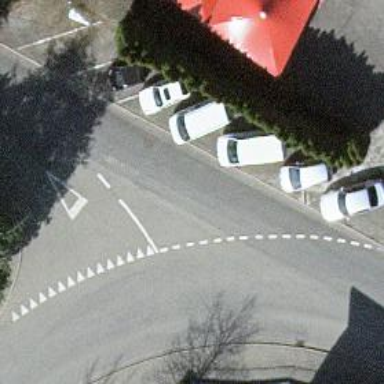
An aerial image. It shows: Road with "give way" sign.